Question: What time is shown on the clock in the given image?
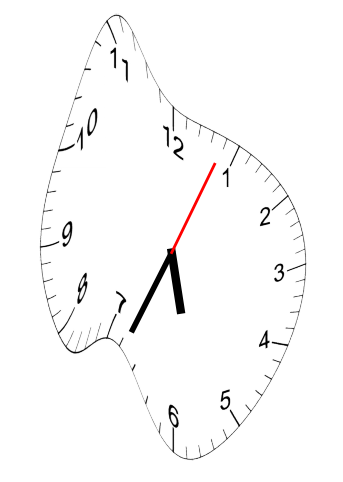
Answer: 05:34:04